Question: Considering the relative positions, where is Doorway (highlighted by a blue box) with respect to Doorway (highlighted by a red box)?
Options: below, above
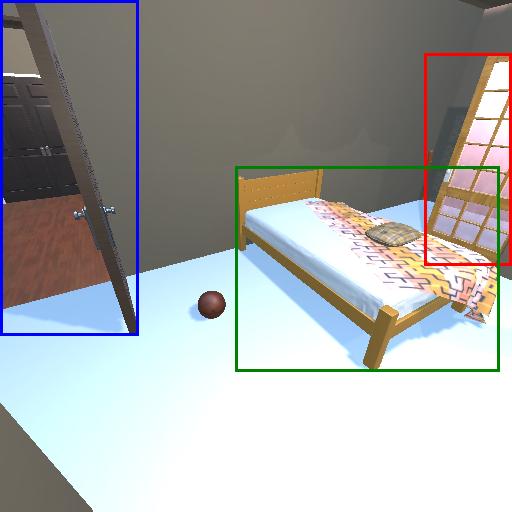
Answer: below